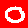
Digit: 0